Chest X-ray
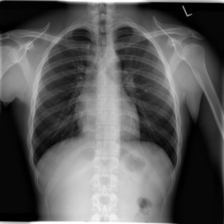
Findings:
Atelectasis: negative
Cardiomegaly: negative
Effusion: negative
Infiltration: negative
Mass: negative
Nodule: negative
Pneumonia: negative
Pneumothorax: negative
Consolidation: negative
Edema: negative
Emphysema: negative
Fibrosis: negative
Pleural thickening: negative
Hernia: negative